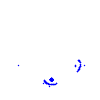
Particle: kaon